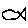
Label: fish